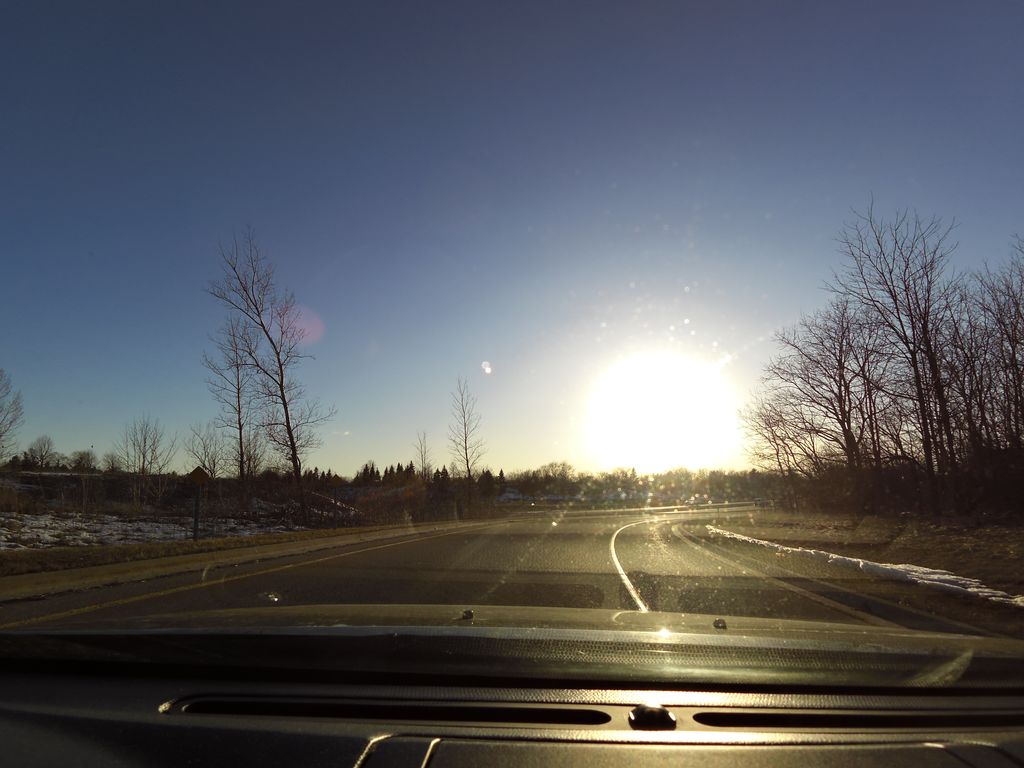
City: hamilton